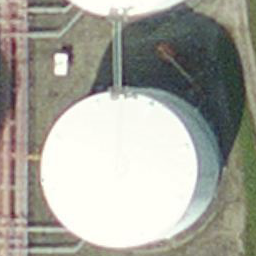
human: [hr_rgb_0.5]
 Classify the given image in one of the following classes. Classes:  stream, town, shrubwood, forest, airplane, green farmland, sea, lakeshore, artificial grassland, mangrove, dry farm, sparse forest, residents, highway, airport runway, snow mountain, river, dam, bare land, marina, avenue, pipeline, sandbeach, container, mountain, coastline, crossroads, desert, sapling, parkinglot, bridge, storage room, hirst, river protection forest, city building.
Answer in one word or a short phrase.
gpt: storage room